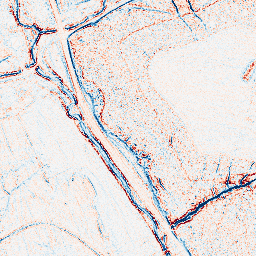
Category: edge_preserving
Decomposition family: bilateral
Decomposition parameters: d: 5
sigma_color: 50
sigma_space: 75
Upsampling method: quintic
Upsampling parameters: scale: 2
Upsampling scale: 2